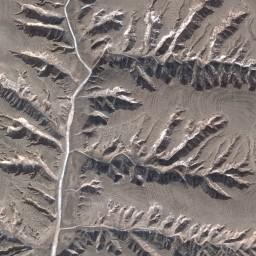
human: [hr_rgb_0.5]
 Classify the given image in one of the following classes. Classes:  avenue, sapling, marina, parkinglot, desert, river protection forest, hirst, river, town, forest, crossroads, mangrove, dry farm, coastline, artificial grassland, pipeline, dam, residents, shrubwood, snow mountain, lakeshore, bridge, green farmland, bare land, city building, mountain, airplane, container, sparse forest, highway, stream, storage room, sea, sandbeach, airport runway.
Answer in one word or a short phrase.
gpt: mountain